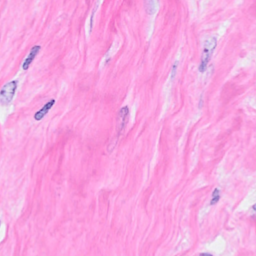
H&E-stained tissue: Breast